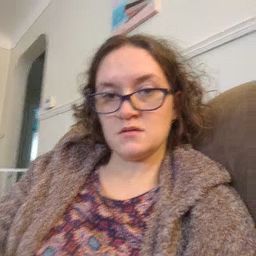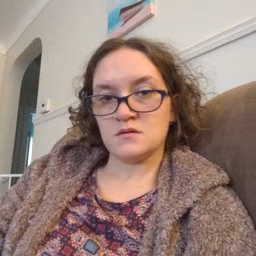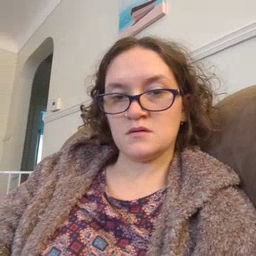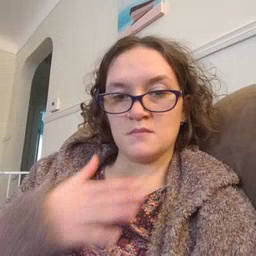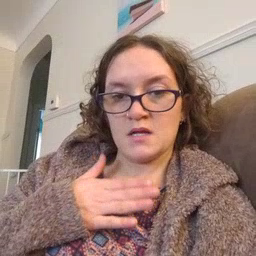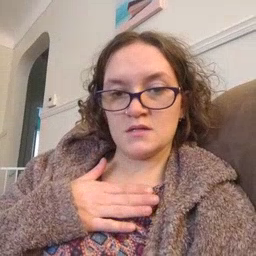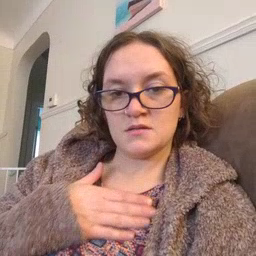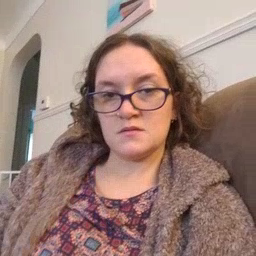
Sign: minemy